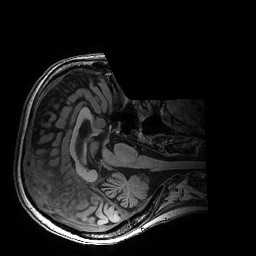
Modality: T1w
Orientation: axial
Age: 71
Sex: female
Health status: healthy
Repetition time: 2.53 s
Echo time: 0.0034 s